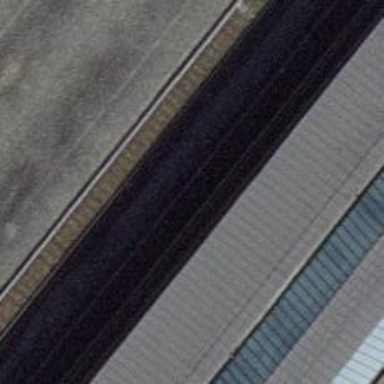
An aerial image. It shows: Railway track with contact line for electrification.